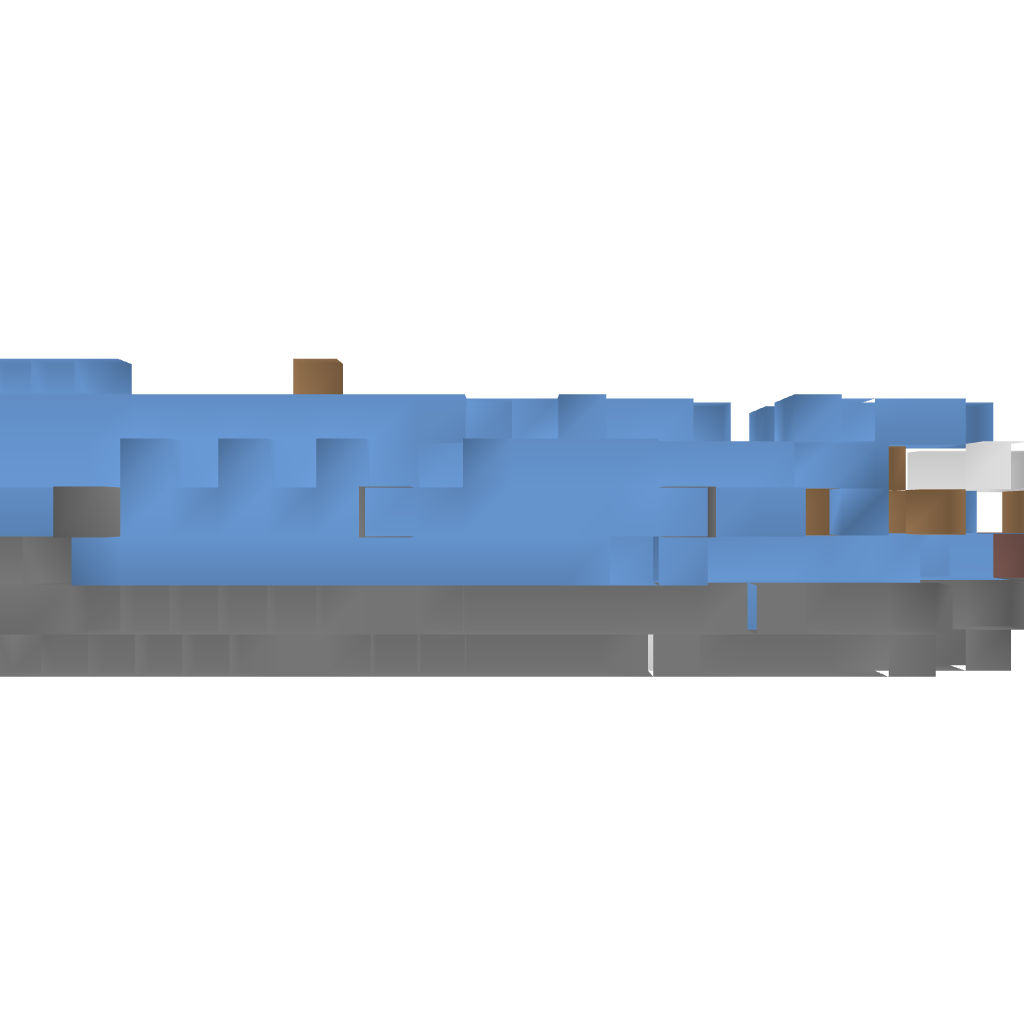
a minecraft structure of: Submersible Torpedo Airship - Minnow Mk II bad low quality